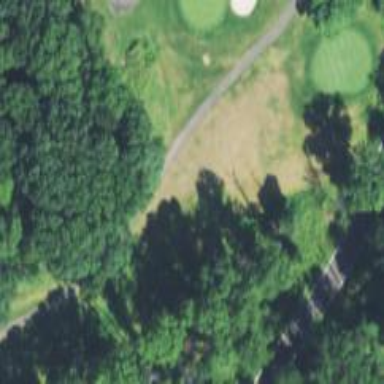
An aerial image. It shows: Rough grassy area used for golf.